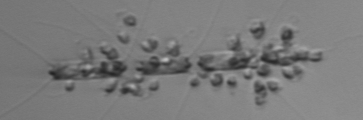
Label: Chaetoceros_didymus_TAG_external_flagellate